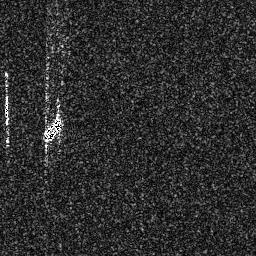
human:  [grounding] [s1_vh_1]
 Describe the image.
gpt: In the satellite image, there is  <ref>1 medium ship </ref> <box>[[15, 44, 25, 55, 0]]</box> located at left.